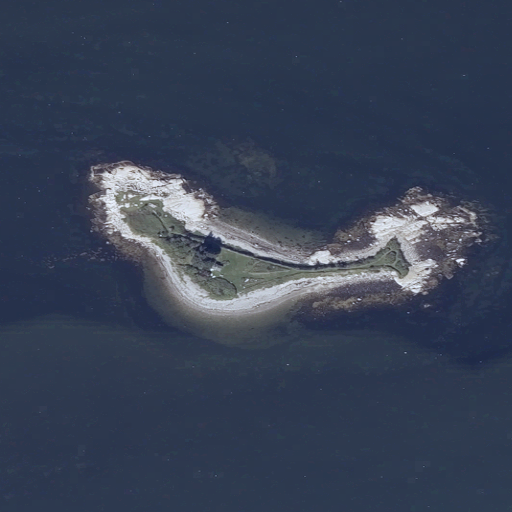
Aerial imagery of island in Maine named Little Green Island containing open water, barren land, and herbaceous wetlands